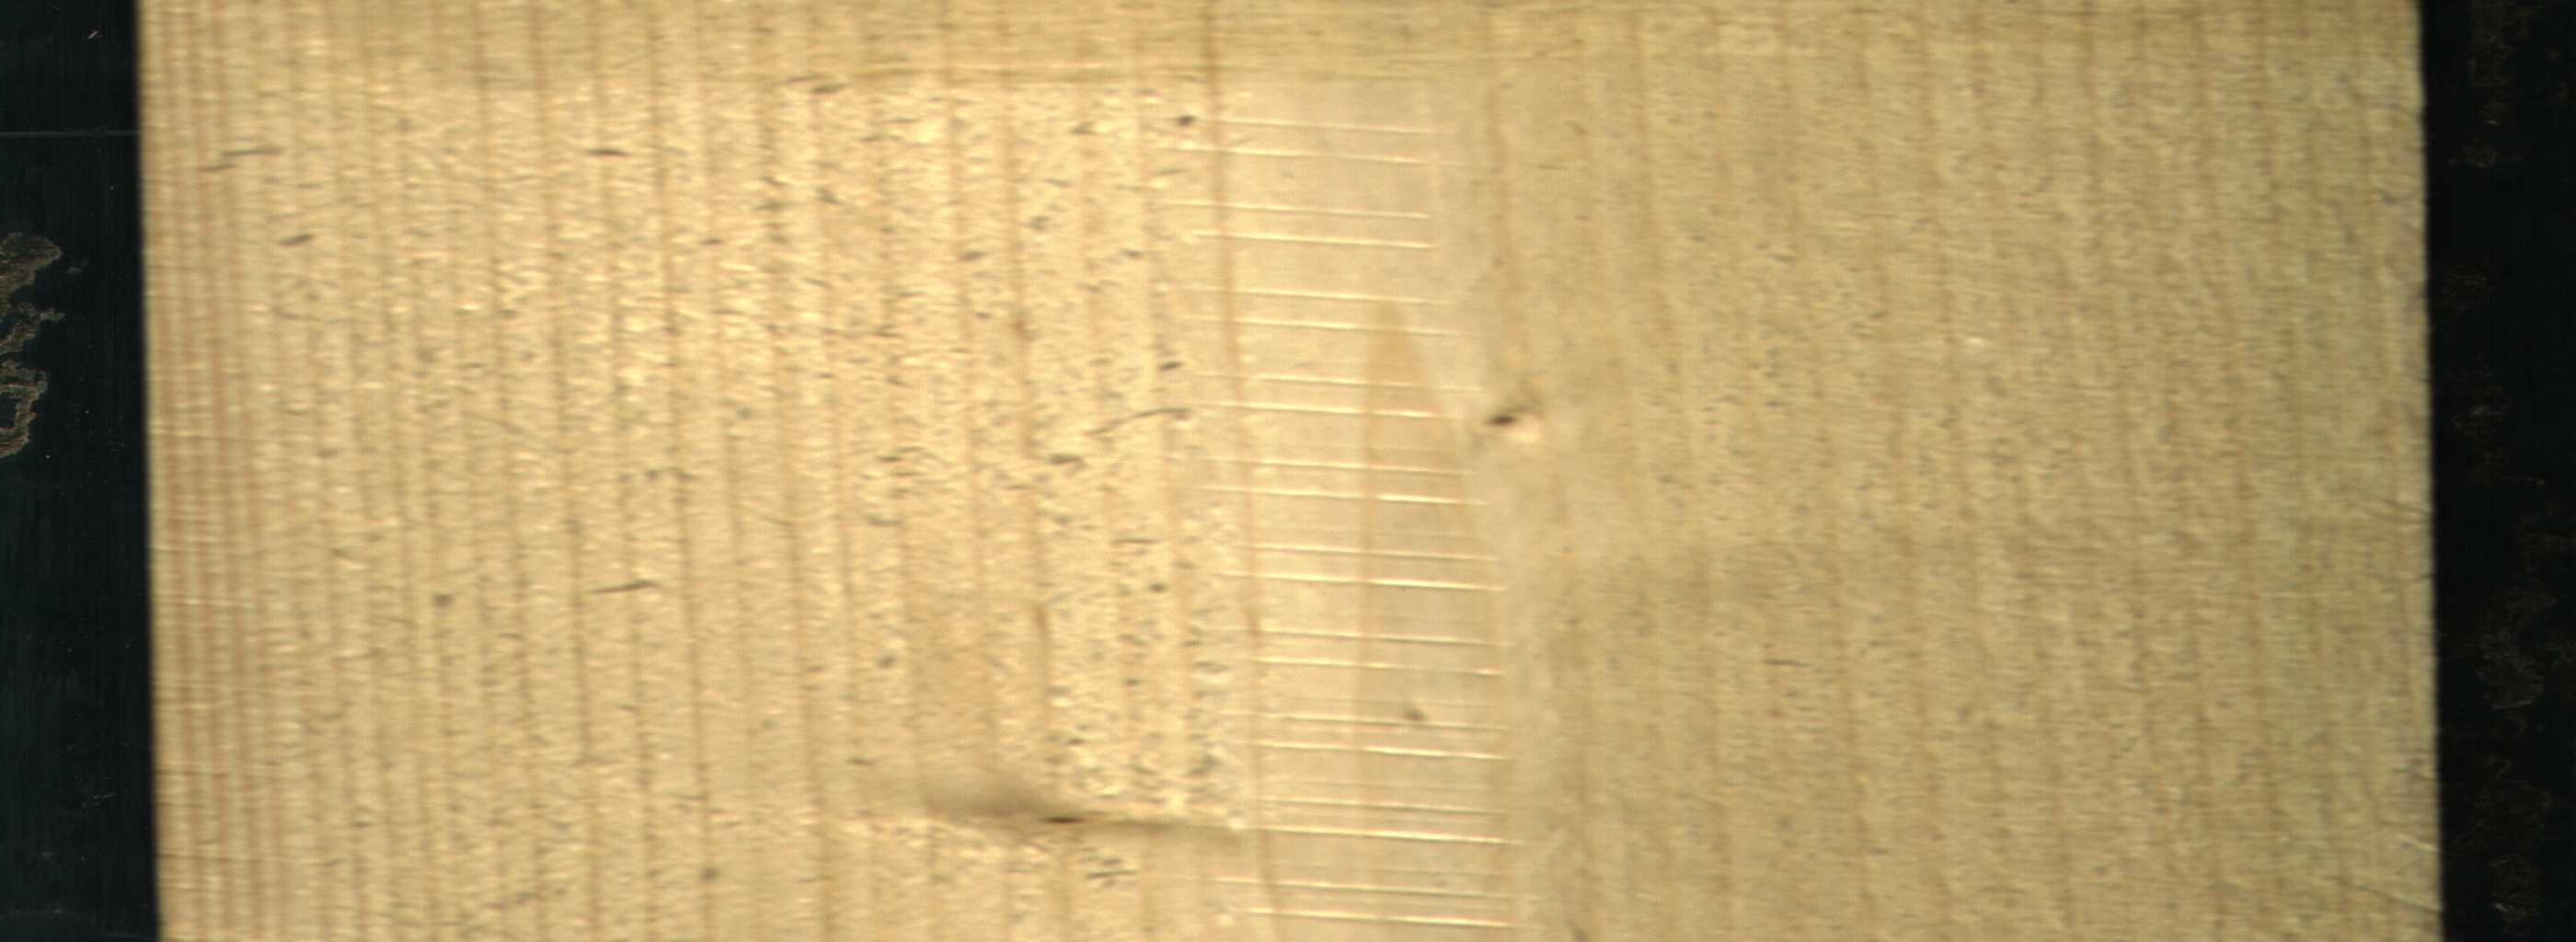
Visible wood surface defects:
Live_Knot